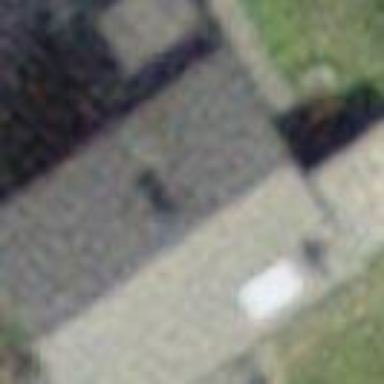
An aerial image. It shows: Simple and straightforward house.